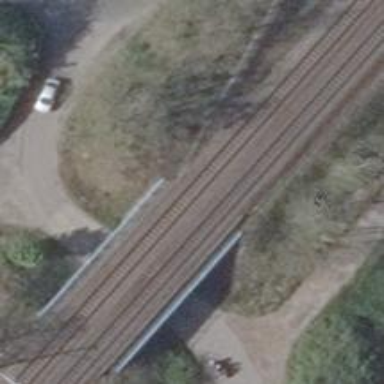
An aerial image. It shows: Railway track with contact line for electrification.